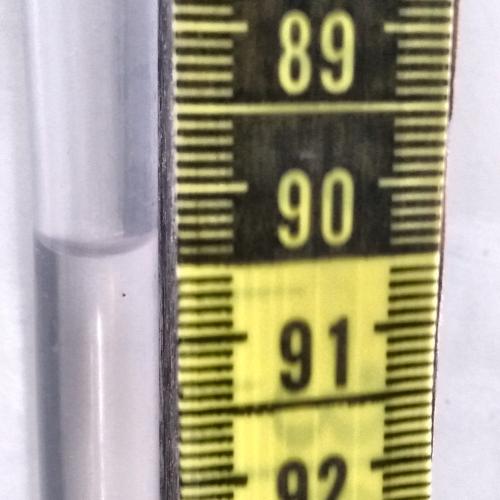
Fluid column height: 90.4 cm